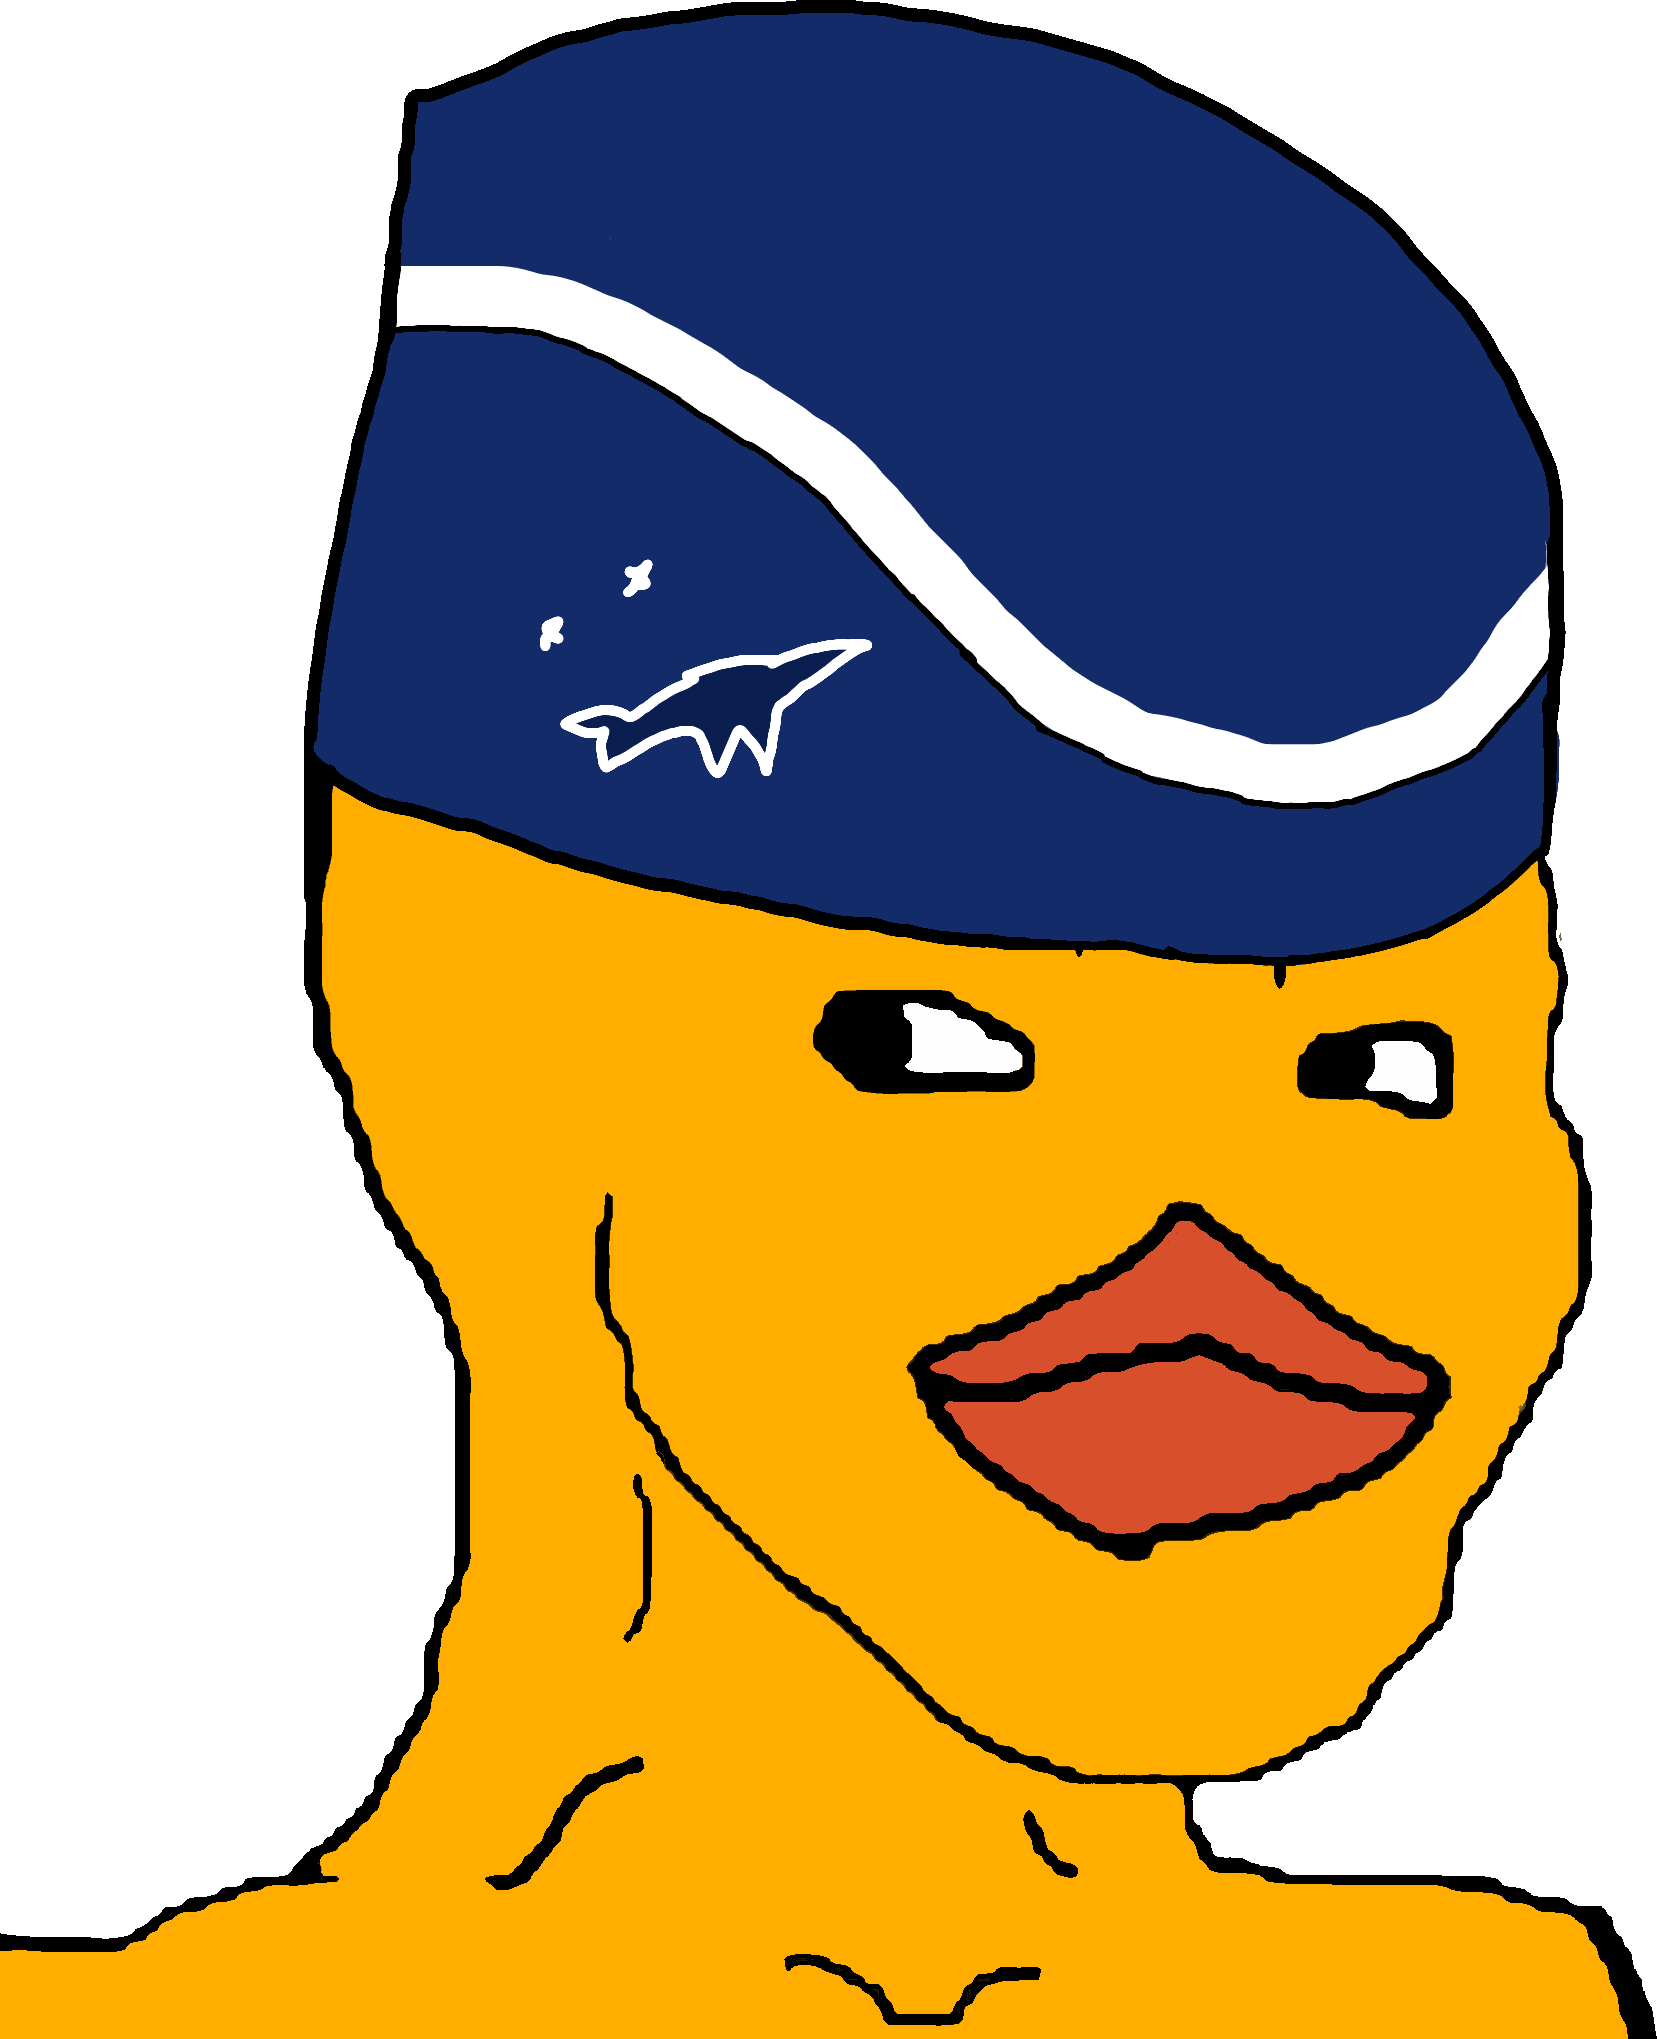
Label: 5_Animal